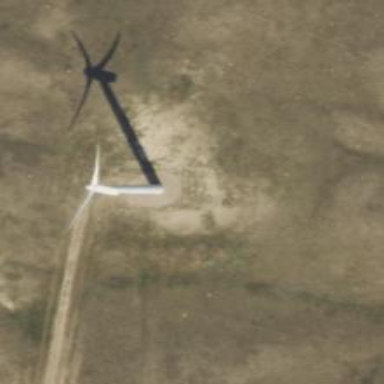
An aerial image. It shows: Wind turbine power generator.